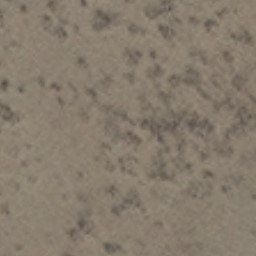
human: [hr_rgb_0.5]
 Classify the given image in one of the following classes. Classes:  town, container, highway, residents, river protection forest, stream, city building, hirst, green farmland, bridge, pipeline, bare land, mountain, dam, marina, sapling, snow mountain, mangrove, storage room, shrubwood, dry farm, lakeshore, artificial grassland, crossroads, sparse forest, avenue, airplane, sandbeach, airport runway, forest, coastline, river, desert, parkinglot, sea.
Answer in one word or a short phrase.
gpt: bare land